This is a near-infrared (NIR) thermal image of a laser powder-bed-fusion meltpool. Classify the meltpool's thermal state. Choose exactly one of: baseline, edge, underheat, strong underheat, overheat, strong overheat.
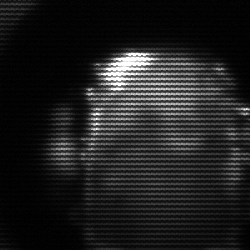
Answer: baseline